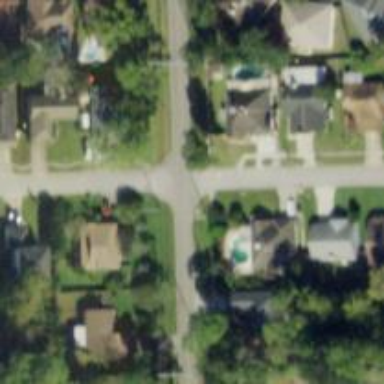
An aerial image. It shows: Asphalt road in residential area.